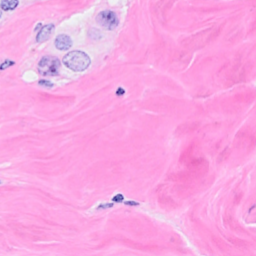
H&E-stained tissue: Breast